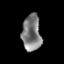
Tissue: prostate
Cell type: T cells
Senescence score: 0.3564
Nuclear area (px): 676
Mean DAPI intensity: 125.491